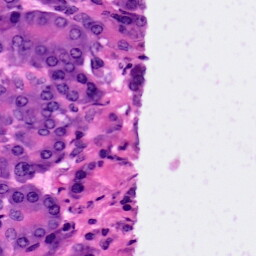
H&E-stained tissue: Pancreatic